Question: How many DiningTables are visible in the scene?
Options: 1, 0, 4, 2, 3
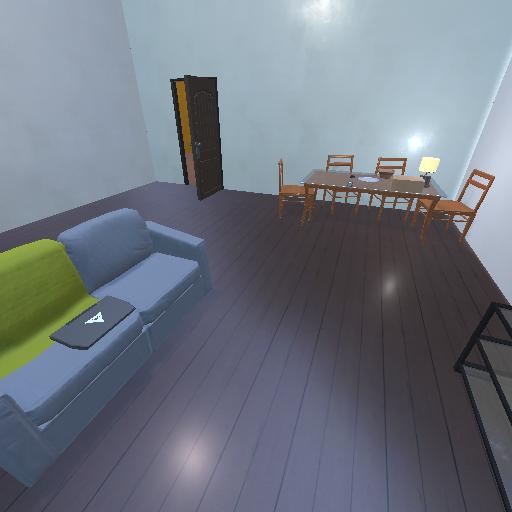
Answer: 1